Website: apple
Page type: customer-info-address
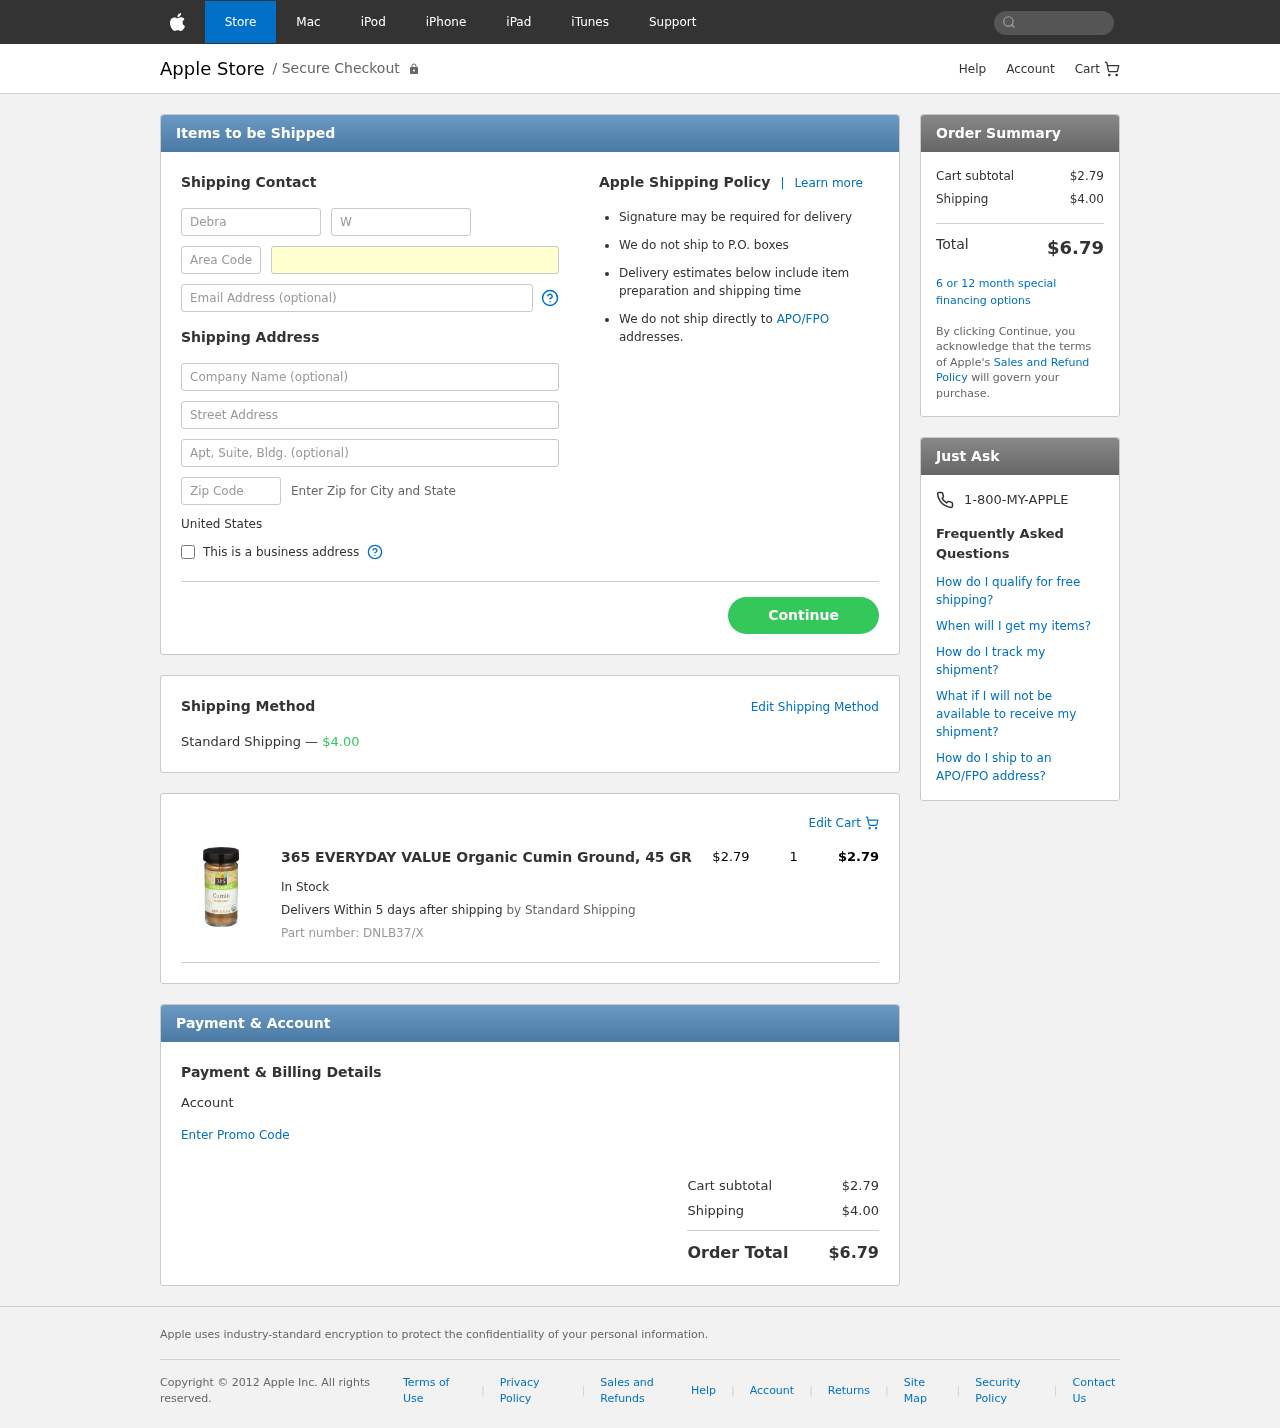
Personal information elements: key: PII_COUNTRY
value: United States
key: PII_FIRSTNAME
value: Debra
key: PII_LASTNAME
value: West
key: PII_PHONE_AREA
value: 627
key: PII_PHONE_LINE
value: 8273
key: PII_EMAIL
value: debrawest@hotmail.com
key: PII_STREET
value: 831 James Center Apt. 675
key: PII_POSTCODE
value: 44335
Product elements: key: PRODUCT1_NAME
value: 365 EVERYDAY VALUE Organic Cumin Ground, 45 GR
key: PRODUCT1_PRICE
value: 2.79
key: PRODUCT1_QUANTITY
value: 1
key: PRODUCT1_SKU
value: DNLB37/X
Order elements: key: ORDER_SHIPPING_COST
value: $4.00
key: ORDER_ITEM_TOTAL
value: $2.79
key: ORDER_SUBTOTAL
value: $2.79
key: ORDER_TOTAL
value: $6.79